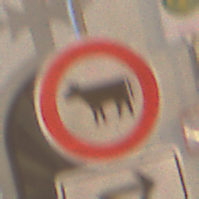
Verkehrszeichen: VerbotViehtrieb
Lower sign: RichtungsangabeDurchPfeile5
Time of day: Night
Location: Outdoor (Urban)
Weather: Overcast
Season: Winter
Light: Artificial